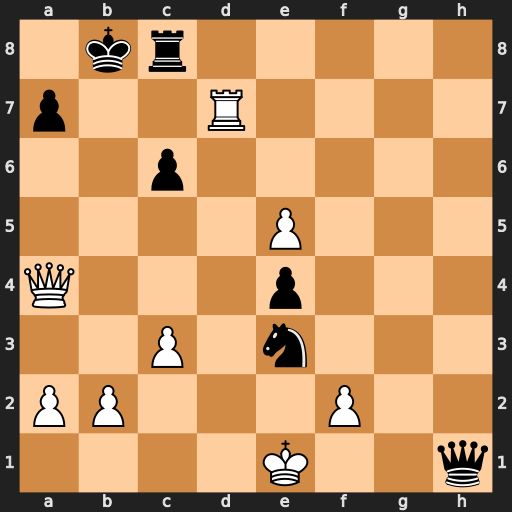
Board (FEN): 1kr5/p2R4/2p5/4P3/Q3p3/2P1n3/PP3P2/4K2q
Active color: w
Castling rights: -
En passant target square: -
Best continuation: Kd2 Qd1+ Qxd1 Nxd1 Kxd1